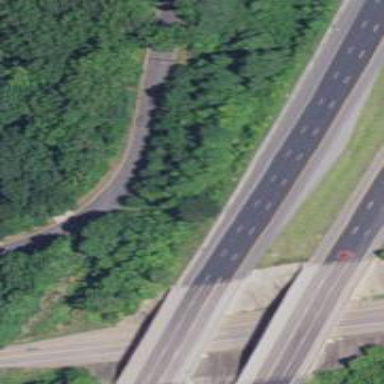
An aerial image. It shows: Culvert tunnel.